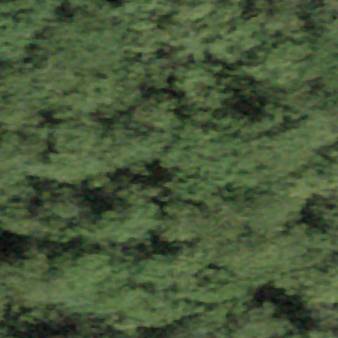
Label: other